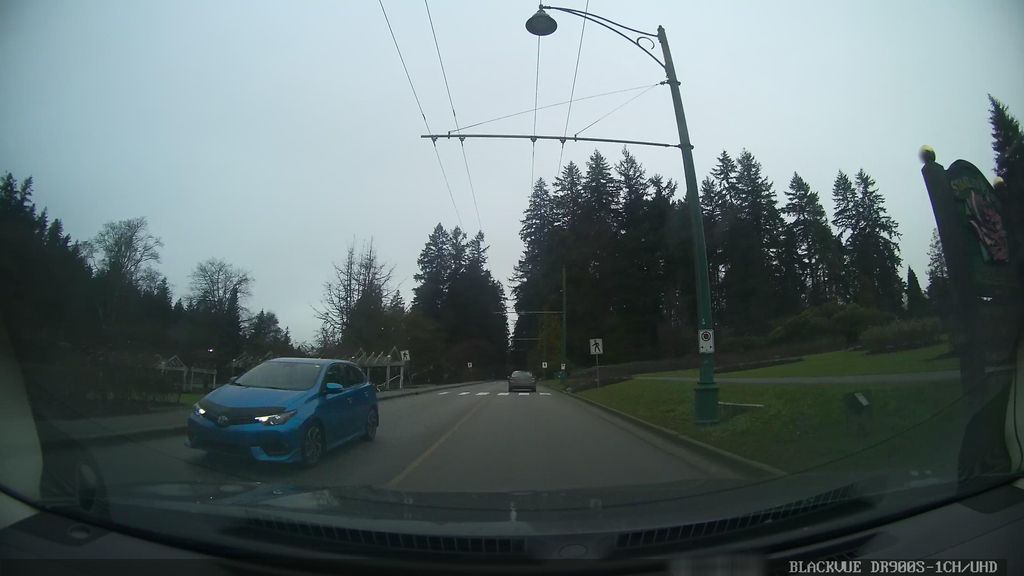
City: vancouver